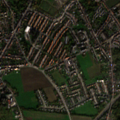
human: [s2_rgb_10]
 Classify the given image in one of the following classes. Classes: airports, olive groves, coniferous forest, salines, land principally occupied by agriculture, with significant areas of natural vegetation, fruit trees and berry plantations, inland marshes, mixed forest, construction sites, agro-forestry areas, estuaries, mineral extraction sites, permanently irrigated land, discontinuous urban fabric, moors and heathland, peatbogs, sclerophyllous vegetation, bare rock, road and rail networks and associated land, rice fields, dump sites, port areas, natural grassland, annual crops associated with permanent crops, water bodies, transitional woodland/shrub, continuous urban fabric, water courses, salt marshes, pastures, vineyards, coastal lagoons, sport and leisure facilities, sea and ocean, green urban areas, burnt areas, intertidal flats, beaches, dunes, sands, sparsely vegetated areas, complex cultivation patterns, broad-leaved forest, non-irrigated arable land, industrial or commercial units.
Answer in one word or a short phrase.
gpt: discontinuous urban fabric, non-irrigated arable land